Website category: university
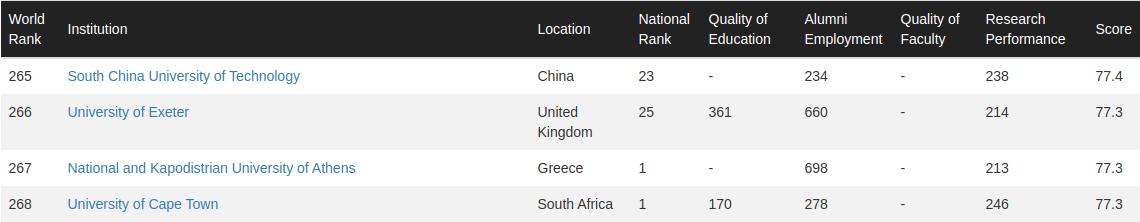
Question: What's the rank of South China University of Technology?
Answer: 265

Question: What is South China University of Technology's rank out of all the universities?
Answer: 265

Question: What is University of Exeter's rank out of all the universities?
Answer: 266

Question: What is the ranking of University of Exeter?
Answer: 266

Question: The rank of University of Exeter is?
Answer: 266

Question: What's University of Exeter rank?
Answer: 266

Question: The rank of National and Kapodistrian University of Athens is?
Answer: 267

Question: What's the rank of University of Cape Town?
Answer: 268

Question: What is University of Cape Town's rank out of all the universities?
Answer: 268

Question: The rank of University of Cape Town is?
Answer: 268

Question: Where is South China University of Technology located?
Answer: China

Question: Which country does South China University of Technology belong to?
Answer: China

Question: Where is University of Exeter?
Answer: United Kingdom

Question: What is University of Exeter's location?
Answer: United Kingdom

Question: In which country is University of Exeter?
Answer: United Kingdom

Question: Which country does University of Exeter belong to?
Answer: United Kingdom

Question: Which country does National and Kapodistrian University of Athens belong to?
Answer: Greece

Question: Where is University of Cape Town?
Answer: South Africa

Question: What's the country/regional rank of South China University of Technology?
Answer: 23

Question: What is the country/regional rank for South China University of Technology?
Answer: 23

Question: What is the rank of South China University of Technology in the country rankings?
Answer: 23

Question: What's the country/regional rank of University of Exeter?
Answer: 25

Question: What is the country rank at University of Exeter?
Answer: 25

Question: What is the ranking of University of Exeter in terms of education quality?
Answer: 361

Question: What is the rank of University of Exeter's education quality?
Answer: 361

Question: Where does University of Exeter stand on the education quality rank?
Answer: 361

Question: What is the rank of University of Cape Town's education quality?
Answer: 170

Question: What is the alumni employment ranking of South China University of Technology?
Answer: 234

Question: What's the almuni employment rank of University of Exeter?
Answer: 660

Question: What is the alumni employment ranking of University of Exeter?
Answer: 660

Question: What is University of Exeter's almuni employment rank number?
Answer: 660

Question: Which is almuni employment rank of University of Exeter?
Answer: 660

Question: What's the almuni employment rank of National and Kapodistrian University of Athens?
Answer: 698

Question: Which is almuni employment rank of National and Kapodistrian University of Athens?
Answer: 698

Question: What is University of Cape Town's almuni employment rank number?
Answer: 278

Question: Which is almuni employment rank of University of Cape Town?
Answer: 278

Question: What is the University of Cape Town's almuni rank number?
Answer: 278

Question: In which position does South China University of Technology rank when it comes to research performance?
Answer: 238

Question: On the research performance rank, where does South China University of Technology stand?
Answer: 238

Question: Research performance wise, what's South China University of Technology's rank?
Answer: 238

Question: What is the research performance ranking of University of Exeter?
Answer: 214

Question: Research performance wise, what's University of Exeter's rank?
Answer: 214

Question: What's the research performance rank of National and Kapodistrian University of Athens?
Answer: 213

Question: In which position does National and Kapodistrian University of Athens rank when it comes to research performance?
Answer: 213

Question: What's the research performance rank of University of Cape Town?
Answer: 246

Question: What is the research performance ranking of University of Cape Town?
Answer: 246

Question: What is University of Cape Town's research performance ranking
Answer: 246

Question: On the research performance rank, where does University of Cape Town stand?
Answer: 246

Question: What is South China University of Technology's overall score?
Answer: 77.4

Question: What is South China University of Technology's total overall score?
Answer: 77.4

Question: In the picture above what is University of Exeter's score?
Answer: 77.3

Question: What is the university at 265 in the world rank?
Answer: South China University of Technology

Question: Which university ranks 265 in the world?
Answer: South China University of Technology

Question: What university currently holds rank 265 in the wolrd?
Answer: South China University of Technology

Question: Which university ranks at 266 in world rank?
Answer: University of Exeter

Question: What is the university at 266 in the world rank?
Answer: University of Exeter

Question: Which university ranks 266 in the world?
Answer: University of Exeter

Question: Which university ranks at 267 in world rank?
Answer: National and Kapodistrian University of Athens

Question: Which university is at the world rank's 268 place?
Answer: University of Cape Town

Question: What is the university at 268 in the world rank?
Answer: University of Cape Town

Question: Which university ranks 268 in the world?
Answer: University of Cape Town

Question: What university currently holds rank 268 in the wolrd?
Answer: University of Cape Town

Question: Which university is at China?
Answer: South China University of Technology

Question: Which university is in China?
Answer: South China University of Technology